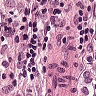
Metastatic tissue present: yes